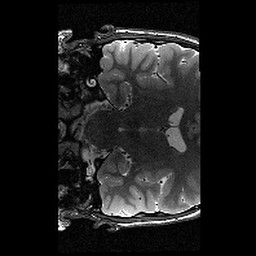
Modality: T2w
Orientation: coronal
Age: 13
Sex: male
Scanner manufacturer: siemens
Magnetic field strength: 3 T
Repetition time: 9.23 s
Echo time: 0.067 s